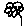
Label: flower